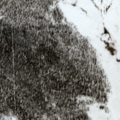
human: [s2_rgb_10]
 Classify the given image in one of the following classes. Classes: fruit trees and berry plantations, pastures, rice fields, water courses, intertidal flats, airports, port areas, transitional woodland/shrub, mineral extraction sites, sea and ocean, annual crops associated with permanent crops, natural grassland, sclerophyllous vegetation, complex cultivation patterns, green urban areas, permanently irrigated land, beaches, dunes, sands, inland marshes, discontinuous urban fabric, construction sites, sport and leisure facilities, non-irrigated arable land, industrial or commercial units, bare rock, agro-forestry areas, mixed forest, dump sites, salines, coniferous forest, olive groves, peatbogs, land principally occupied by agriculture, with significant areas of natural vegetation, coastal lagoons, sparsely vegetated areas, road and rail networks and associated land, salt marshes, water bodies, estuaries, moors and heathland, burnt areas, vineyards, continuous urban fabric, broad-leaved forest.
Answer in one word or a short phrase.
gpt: coniferous forest, peatbogs